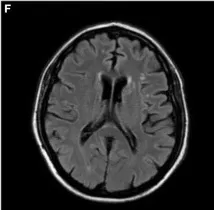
Shoot from Brain MRI of June 16: (F,G) show T2-FLAIR acquisition.
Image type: radiology (mri)